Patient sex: M
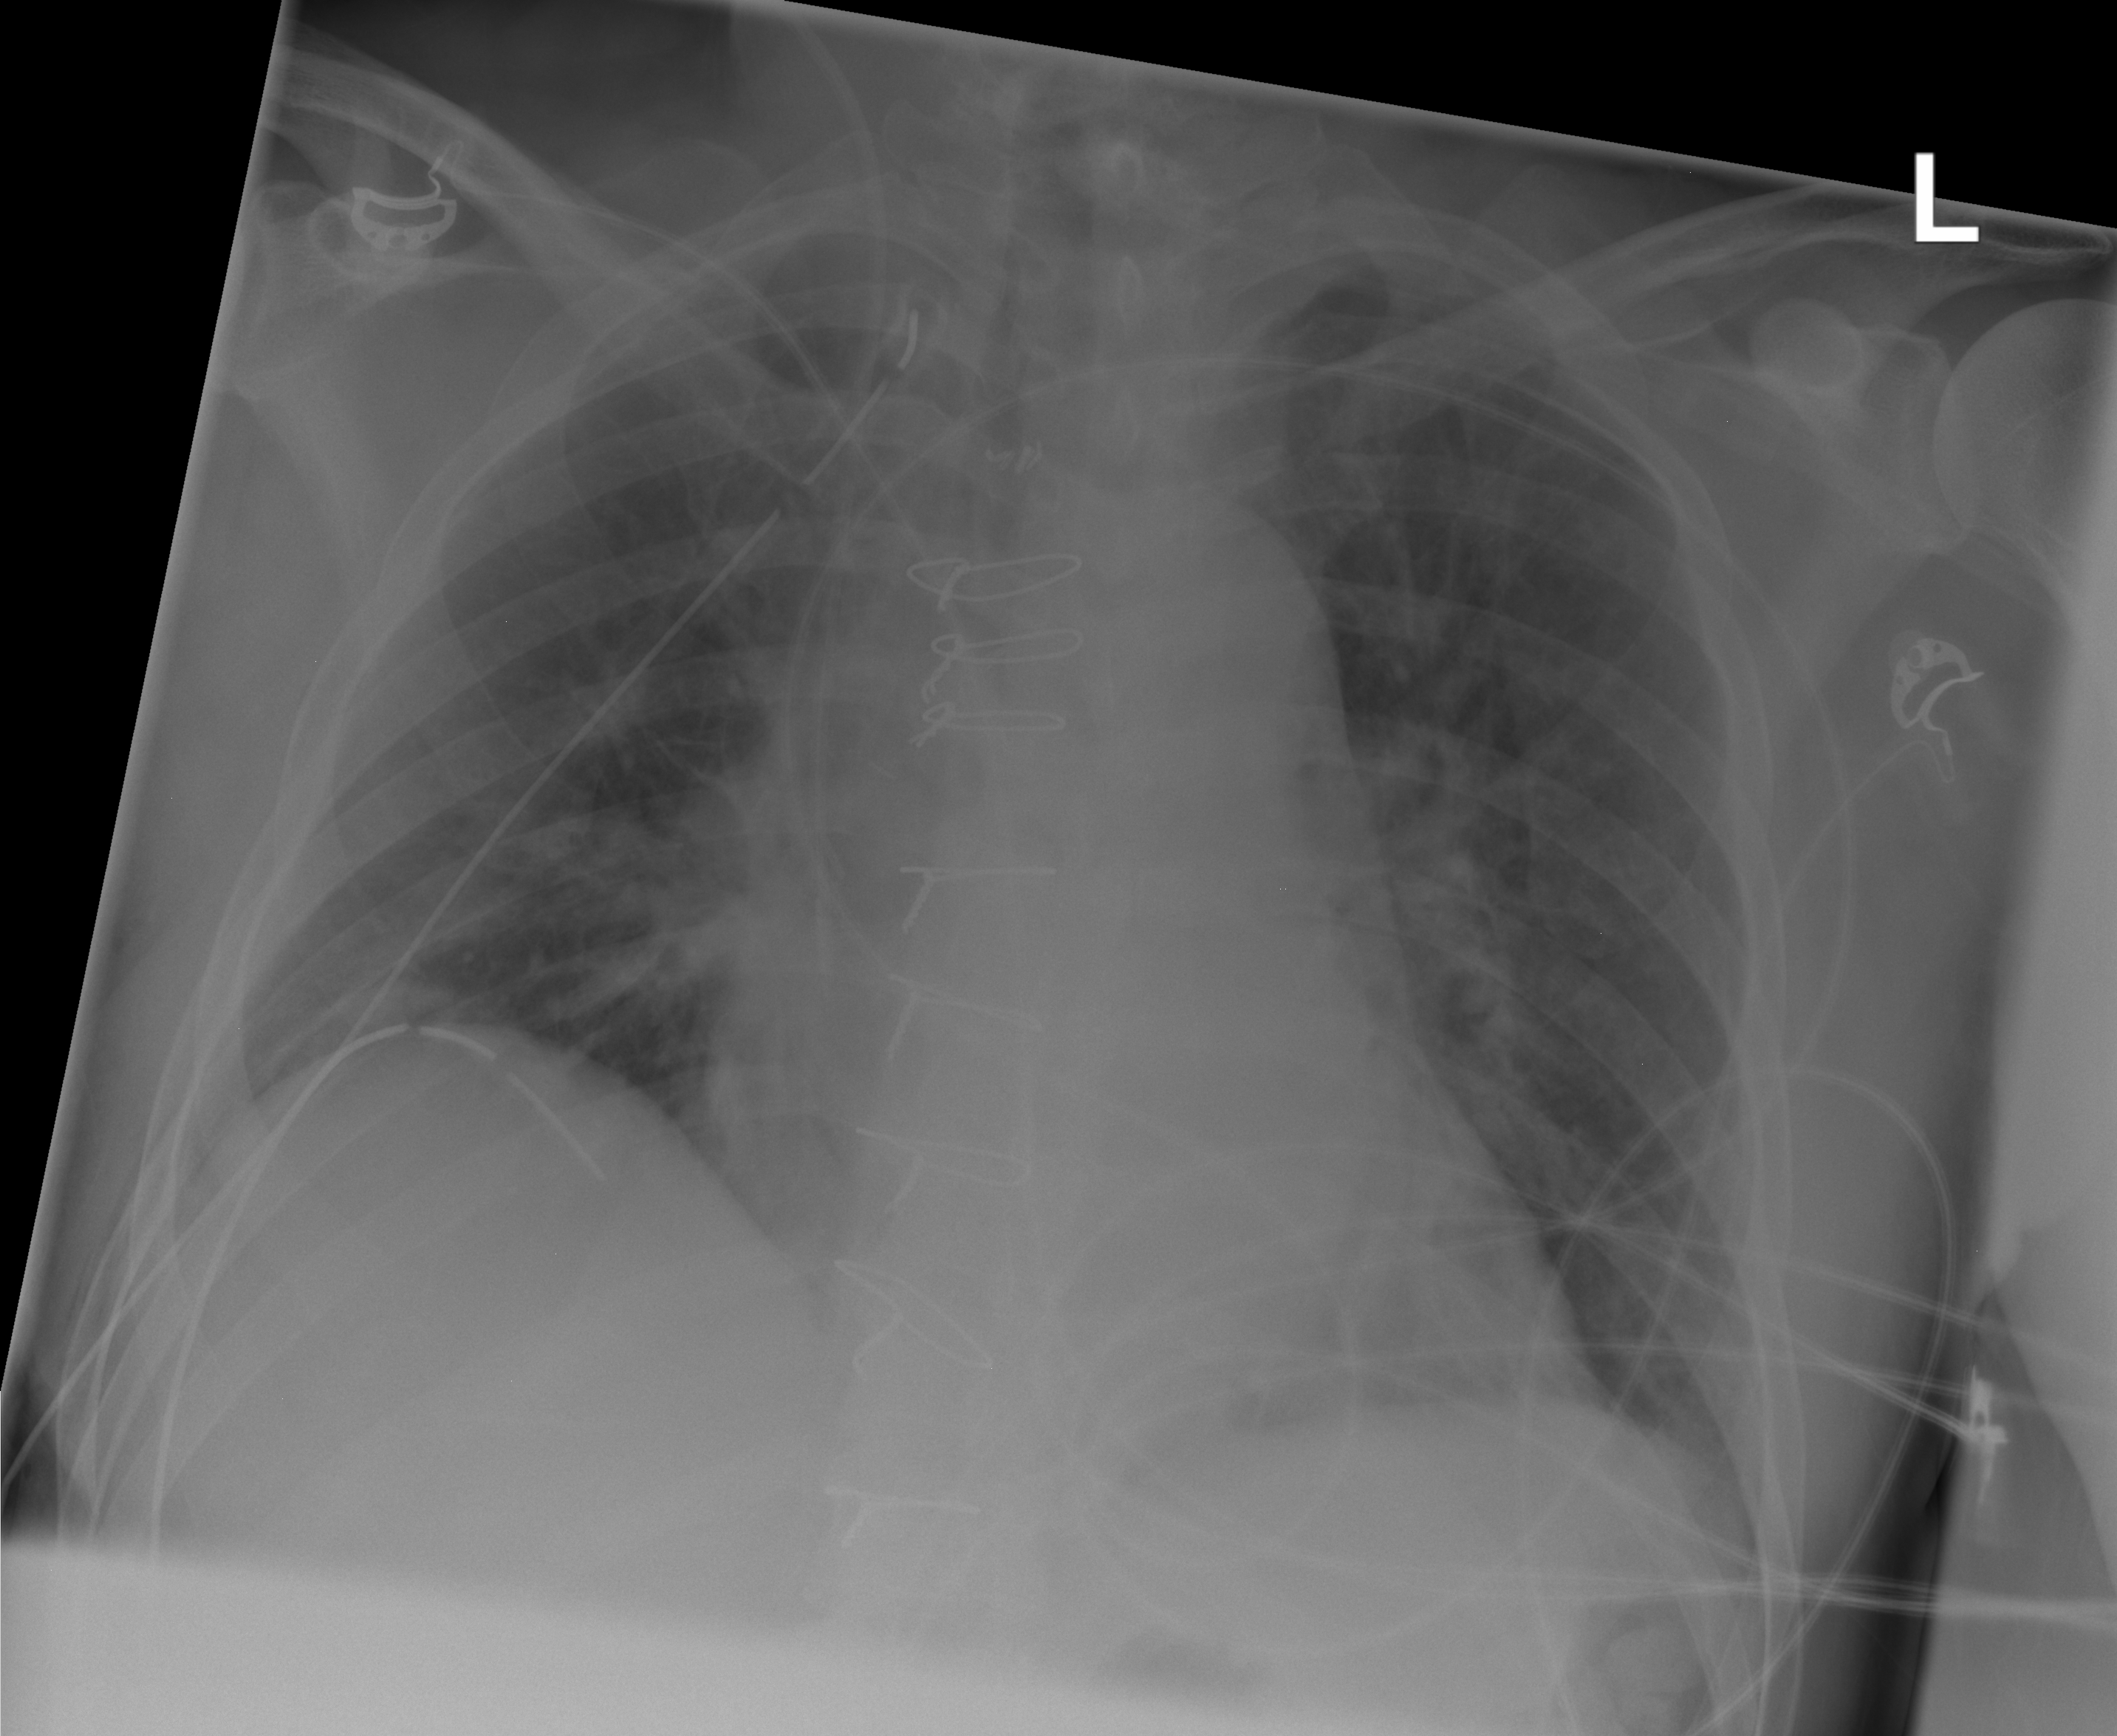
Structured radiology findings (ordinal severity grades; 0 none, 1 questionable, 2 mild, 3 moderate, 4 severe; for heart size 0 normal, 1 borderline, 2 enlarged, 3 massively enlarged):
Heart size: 0
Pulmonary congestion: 2
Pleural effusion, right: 0
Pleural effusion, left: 0
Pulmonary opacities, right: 0
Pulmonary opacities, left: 0
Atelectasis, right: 0
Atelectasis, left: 0